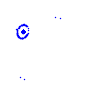
Particle: electron